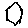
Label: hexagon